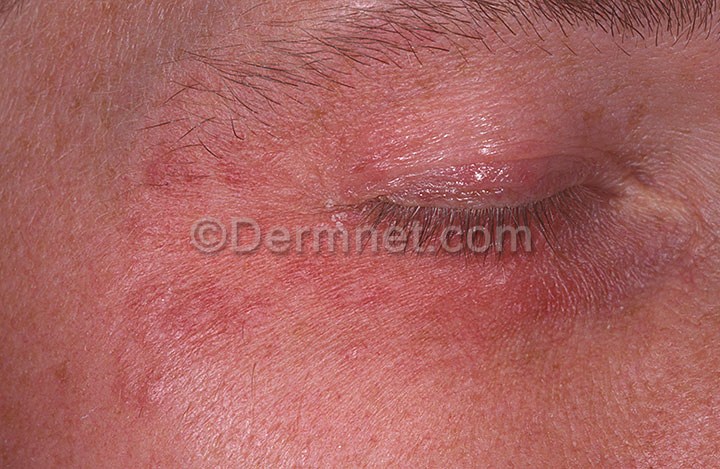
Disease: Acne and Rosacea Photos